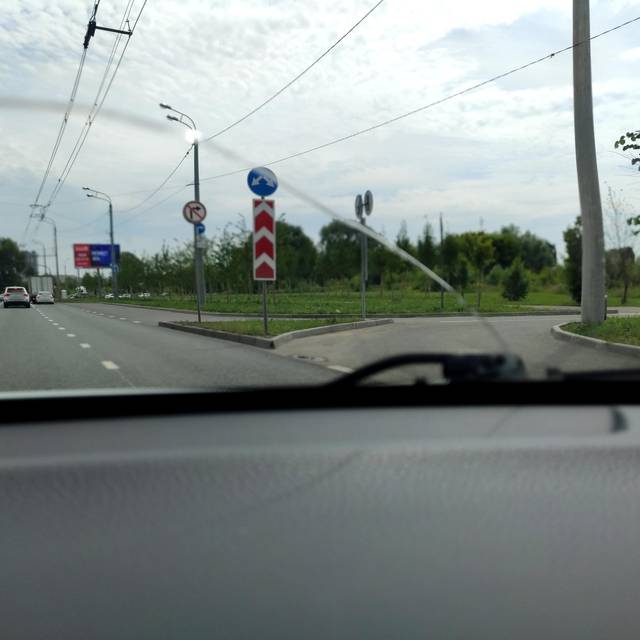
Region: Russia
Coordinates: 55.814, 49.073